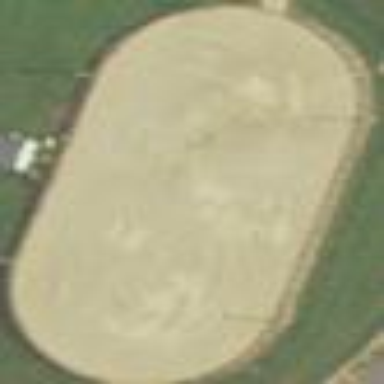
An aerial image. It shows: Equestrian pitch for leisure land sports.